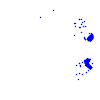
Particle: electron